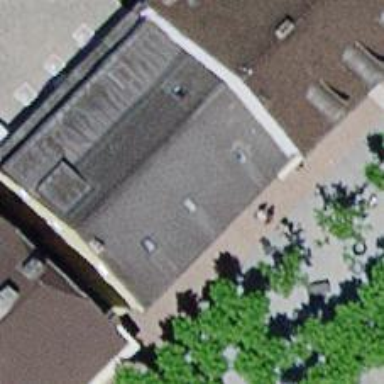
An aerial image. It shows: Café.